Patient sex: M
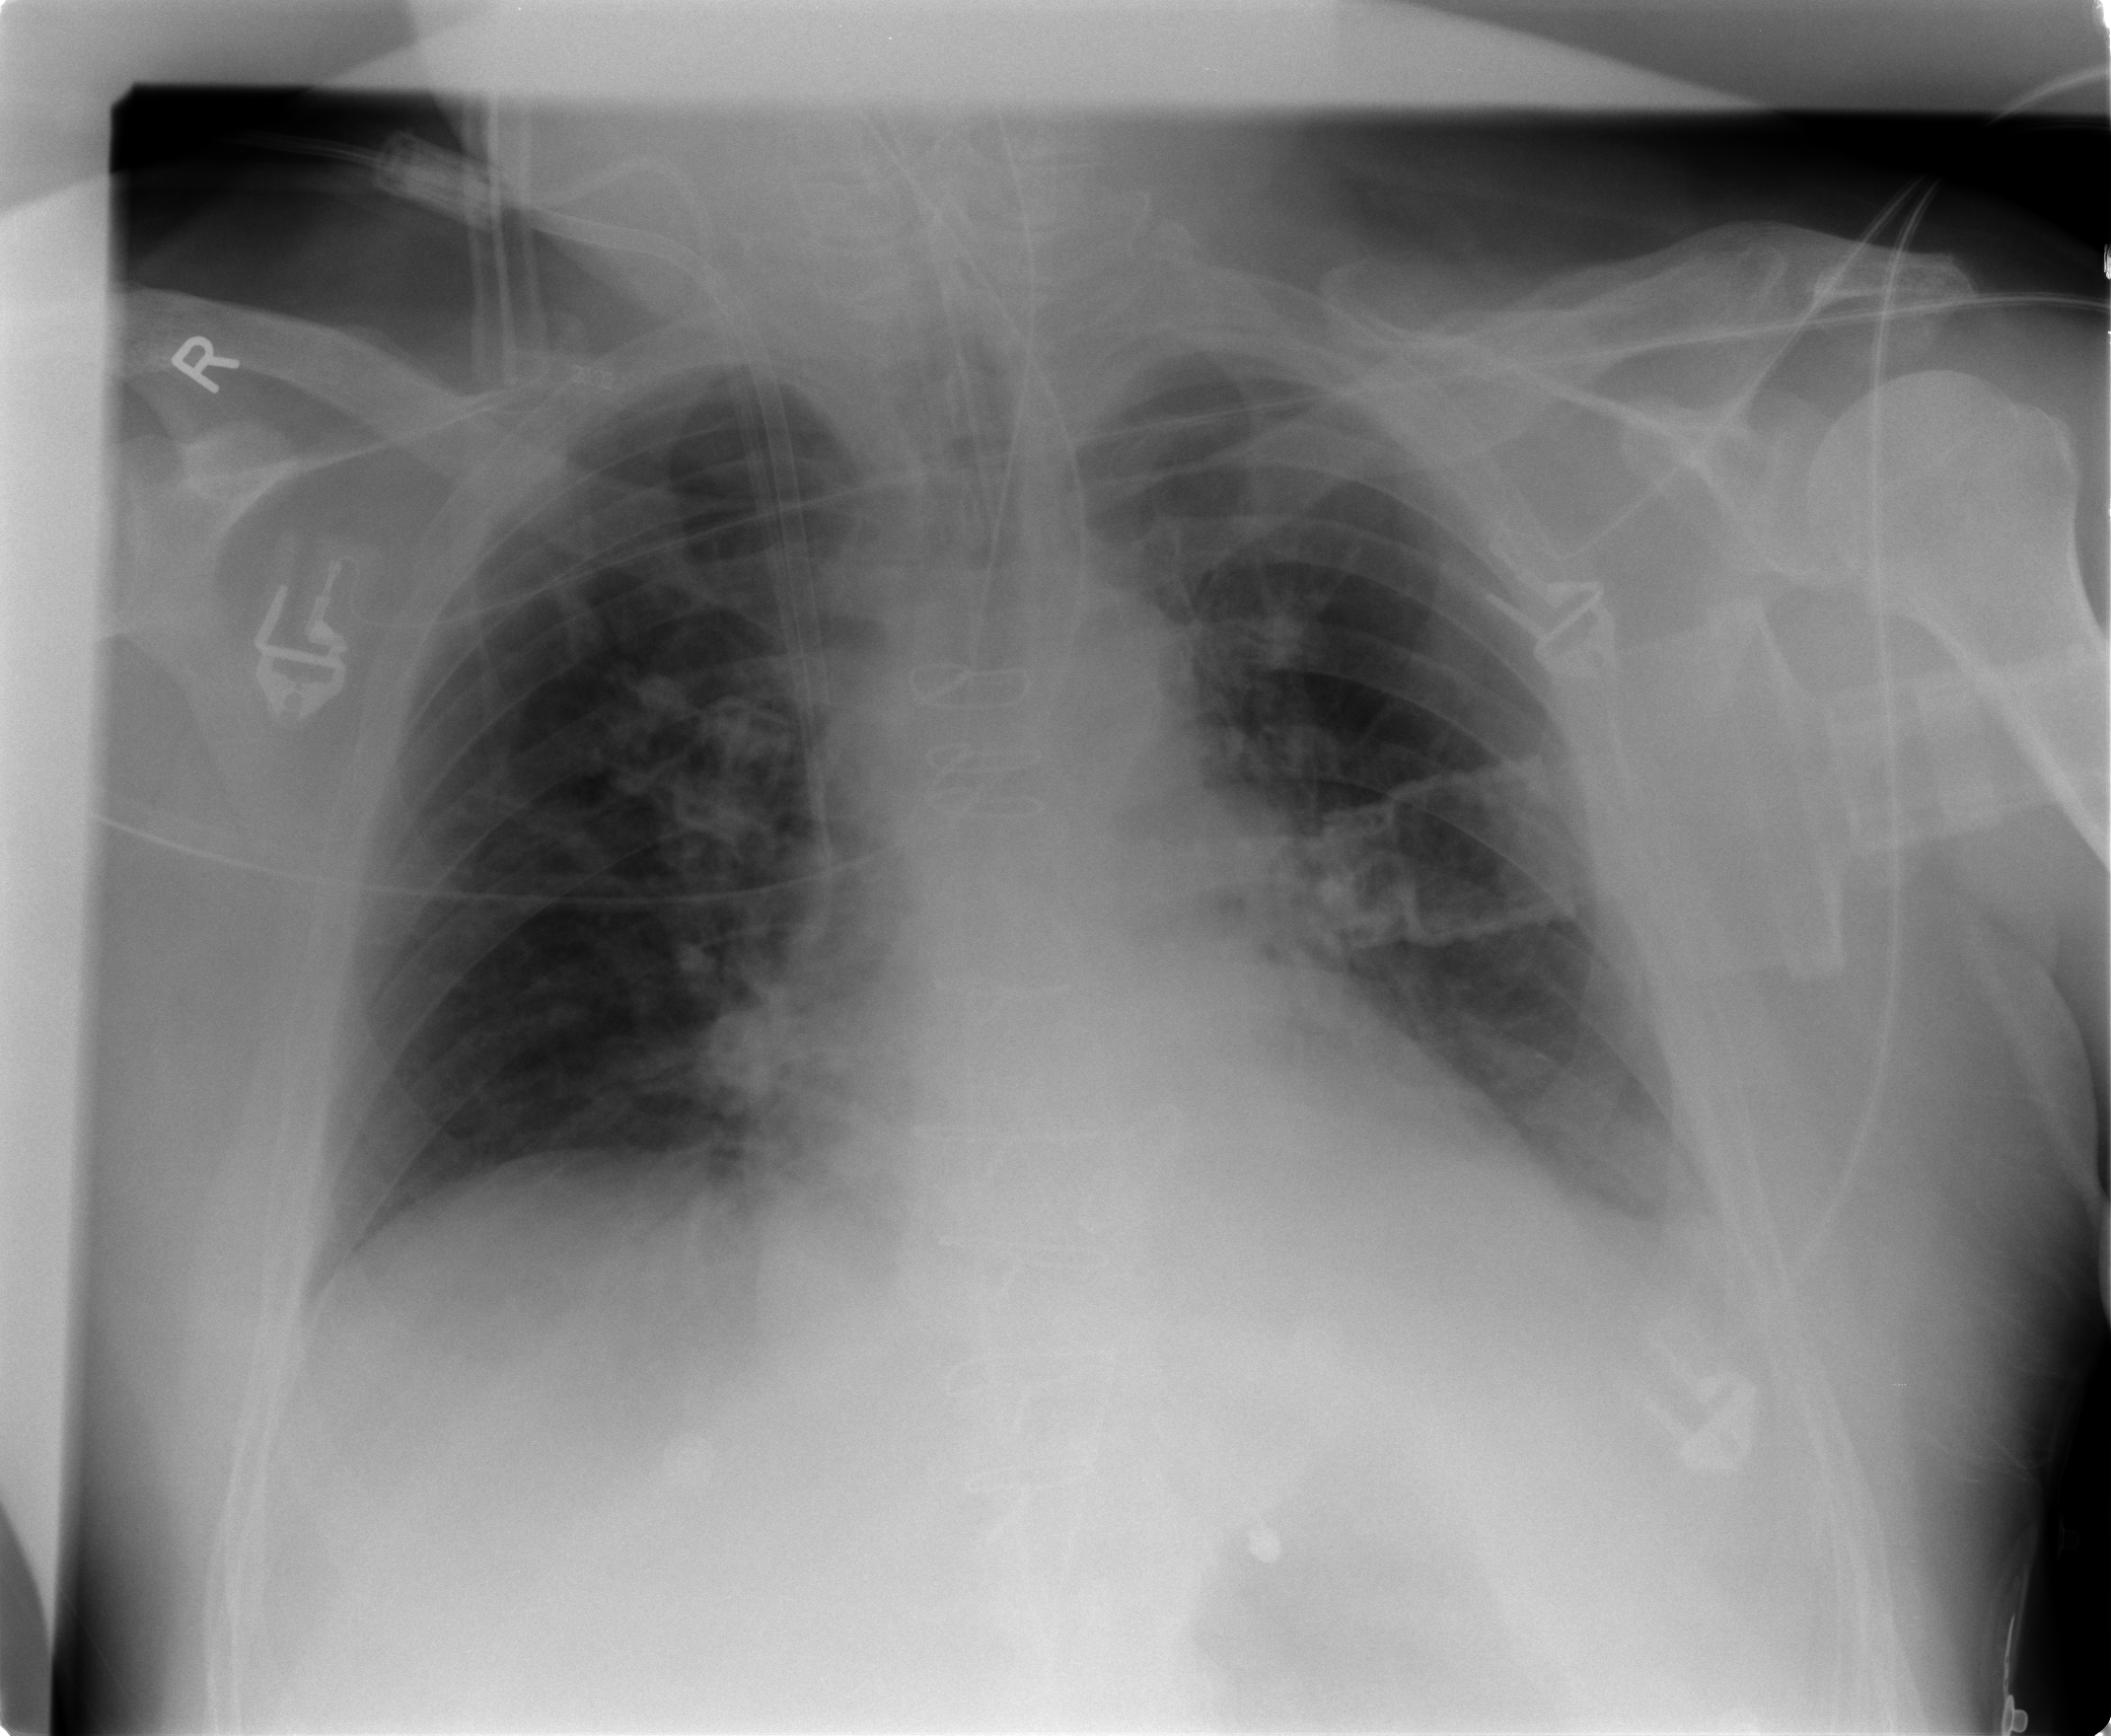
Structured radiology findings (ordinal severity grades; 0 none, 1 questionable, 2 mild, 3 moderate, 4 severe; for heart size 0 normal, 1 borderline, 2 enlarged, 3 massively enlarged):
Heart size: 0
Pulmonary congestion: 1
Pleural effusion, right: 0
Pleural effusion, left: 1
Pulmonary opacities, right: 1
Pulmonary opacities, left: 1
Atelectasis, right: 2
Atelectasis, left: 1